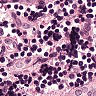
Metastatic tissue present: no